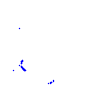
Particle: proton